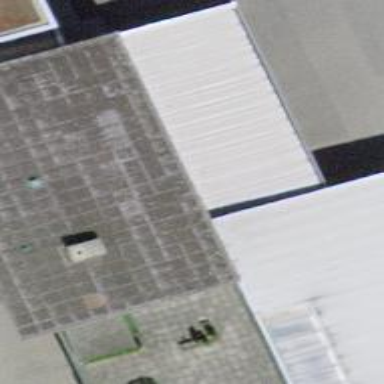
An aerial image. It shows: Building serving as car wash facility.